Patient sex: M
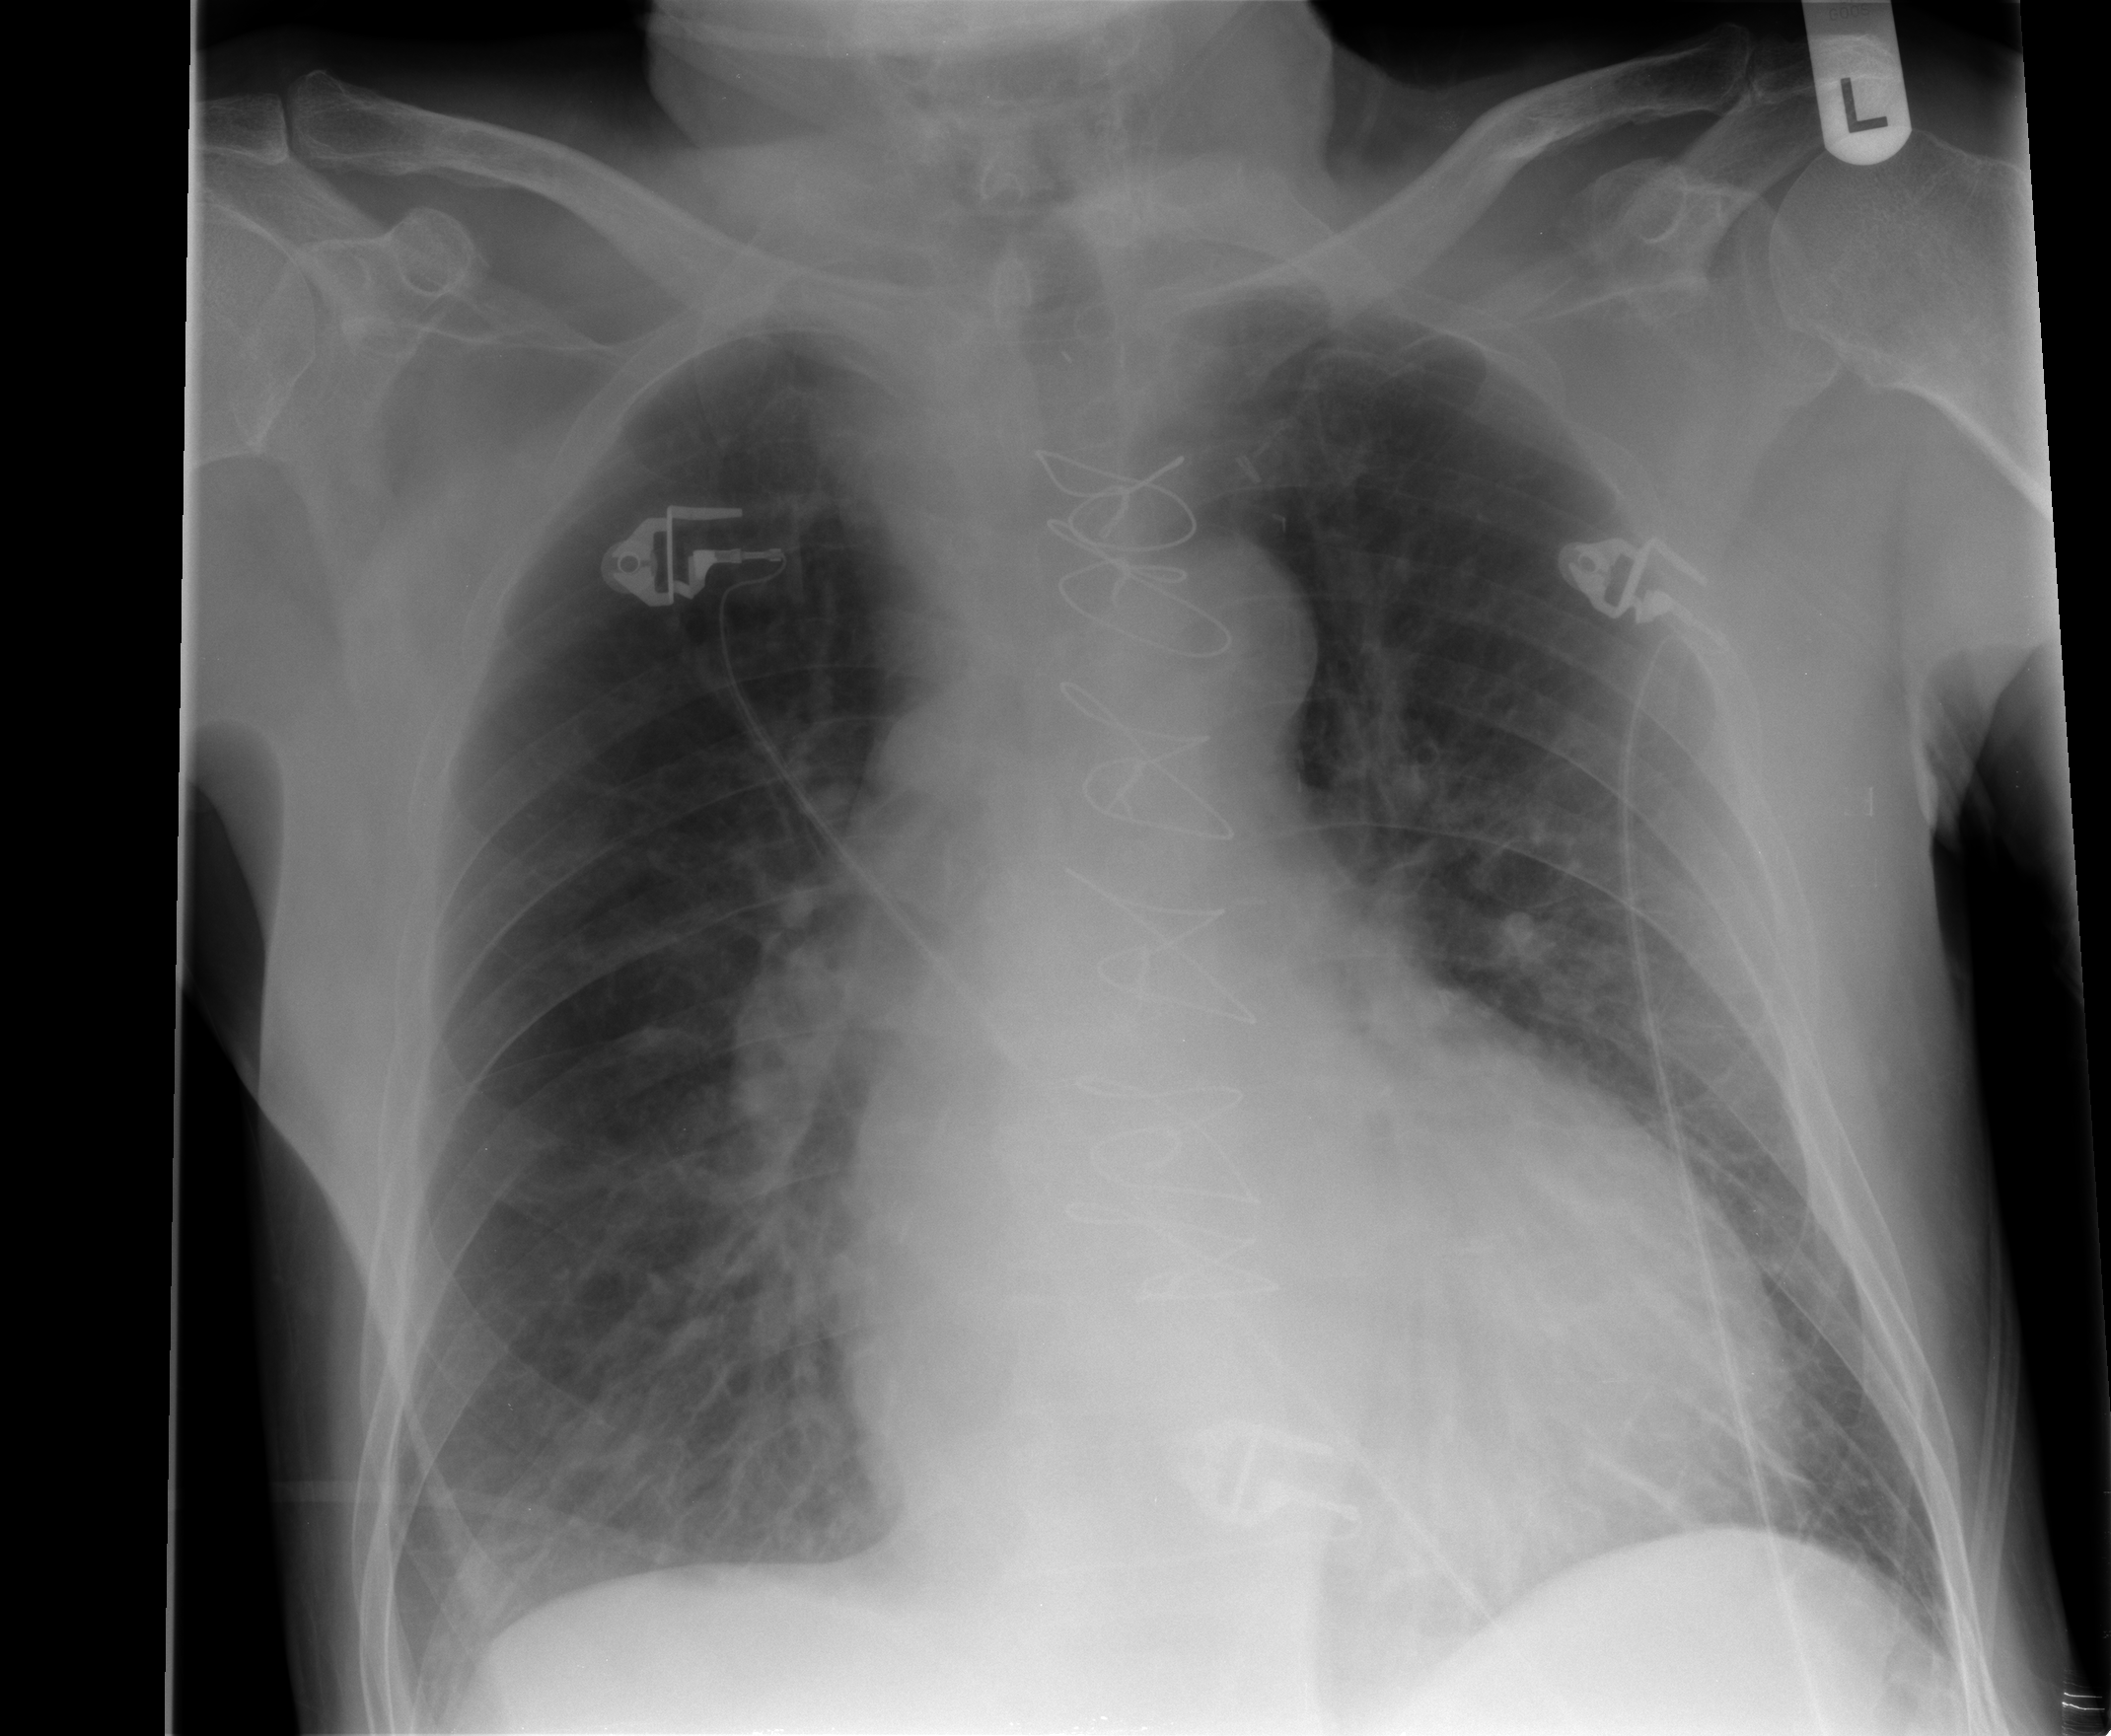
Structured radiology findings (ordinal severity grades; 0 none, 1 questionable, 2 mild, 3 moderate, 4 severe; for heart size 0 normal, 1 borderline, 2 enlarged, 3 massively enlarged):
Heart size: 2
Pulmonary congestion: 0
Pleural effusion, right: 0
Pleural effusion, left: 0
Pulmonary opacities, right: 0
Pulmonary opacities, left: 0
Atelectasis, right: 2
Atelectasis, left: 0